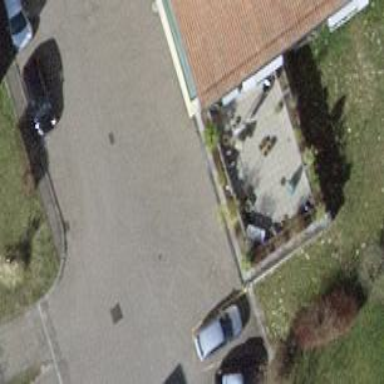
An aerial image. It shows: Flat roofed garages.